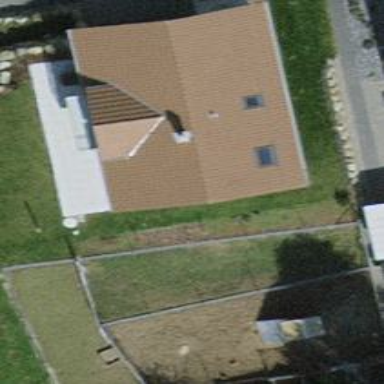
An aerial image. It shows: Simple and straightforward house.